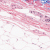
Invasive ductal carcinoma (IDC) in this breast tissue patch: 0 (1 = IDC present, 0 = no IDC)